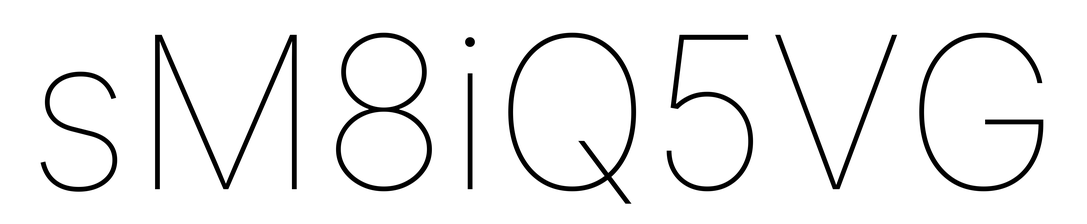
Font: Inter_Thin